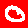
Digit: 0